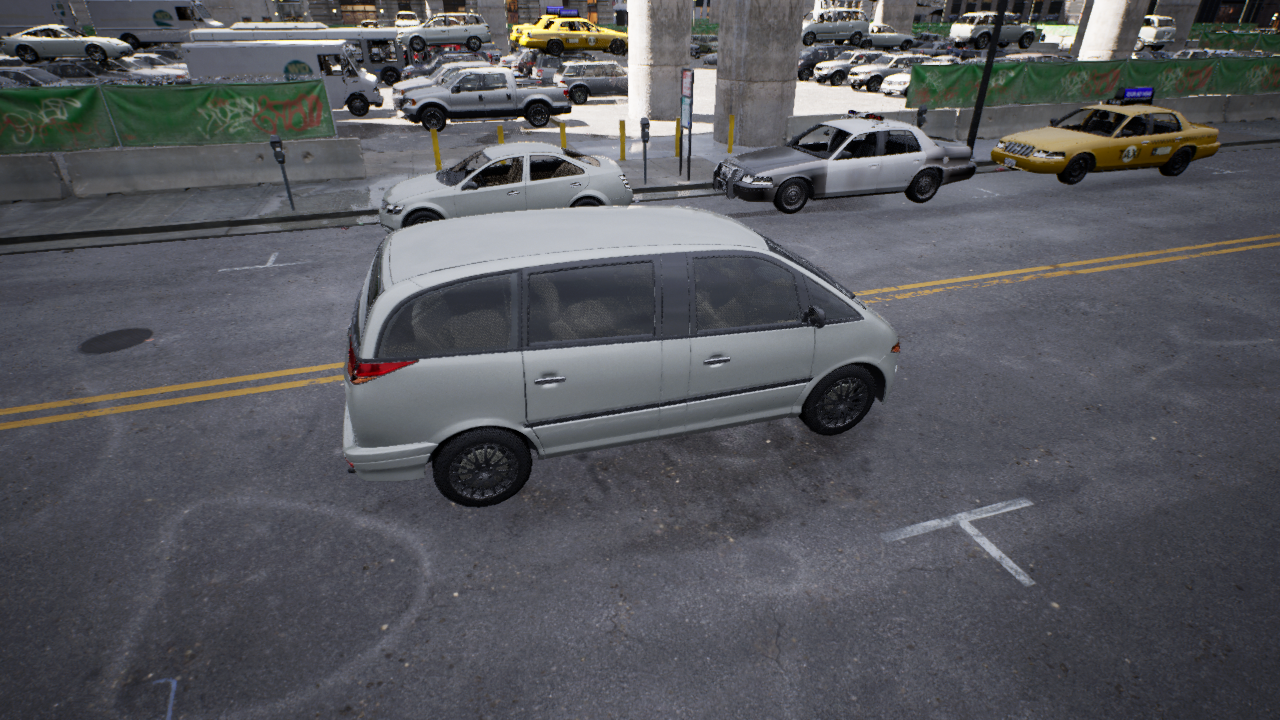
Venue: downtown
Lighting: clear day
Vehicle rig: minivan